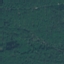
Land use / land cover: Forest